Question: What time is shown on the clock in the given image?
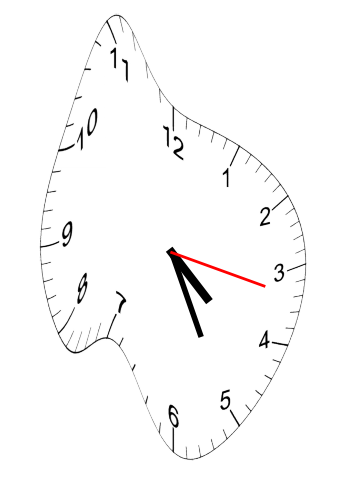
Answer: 04:25:17